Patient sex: F
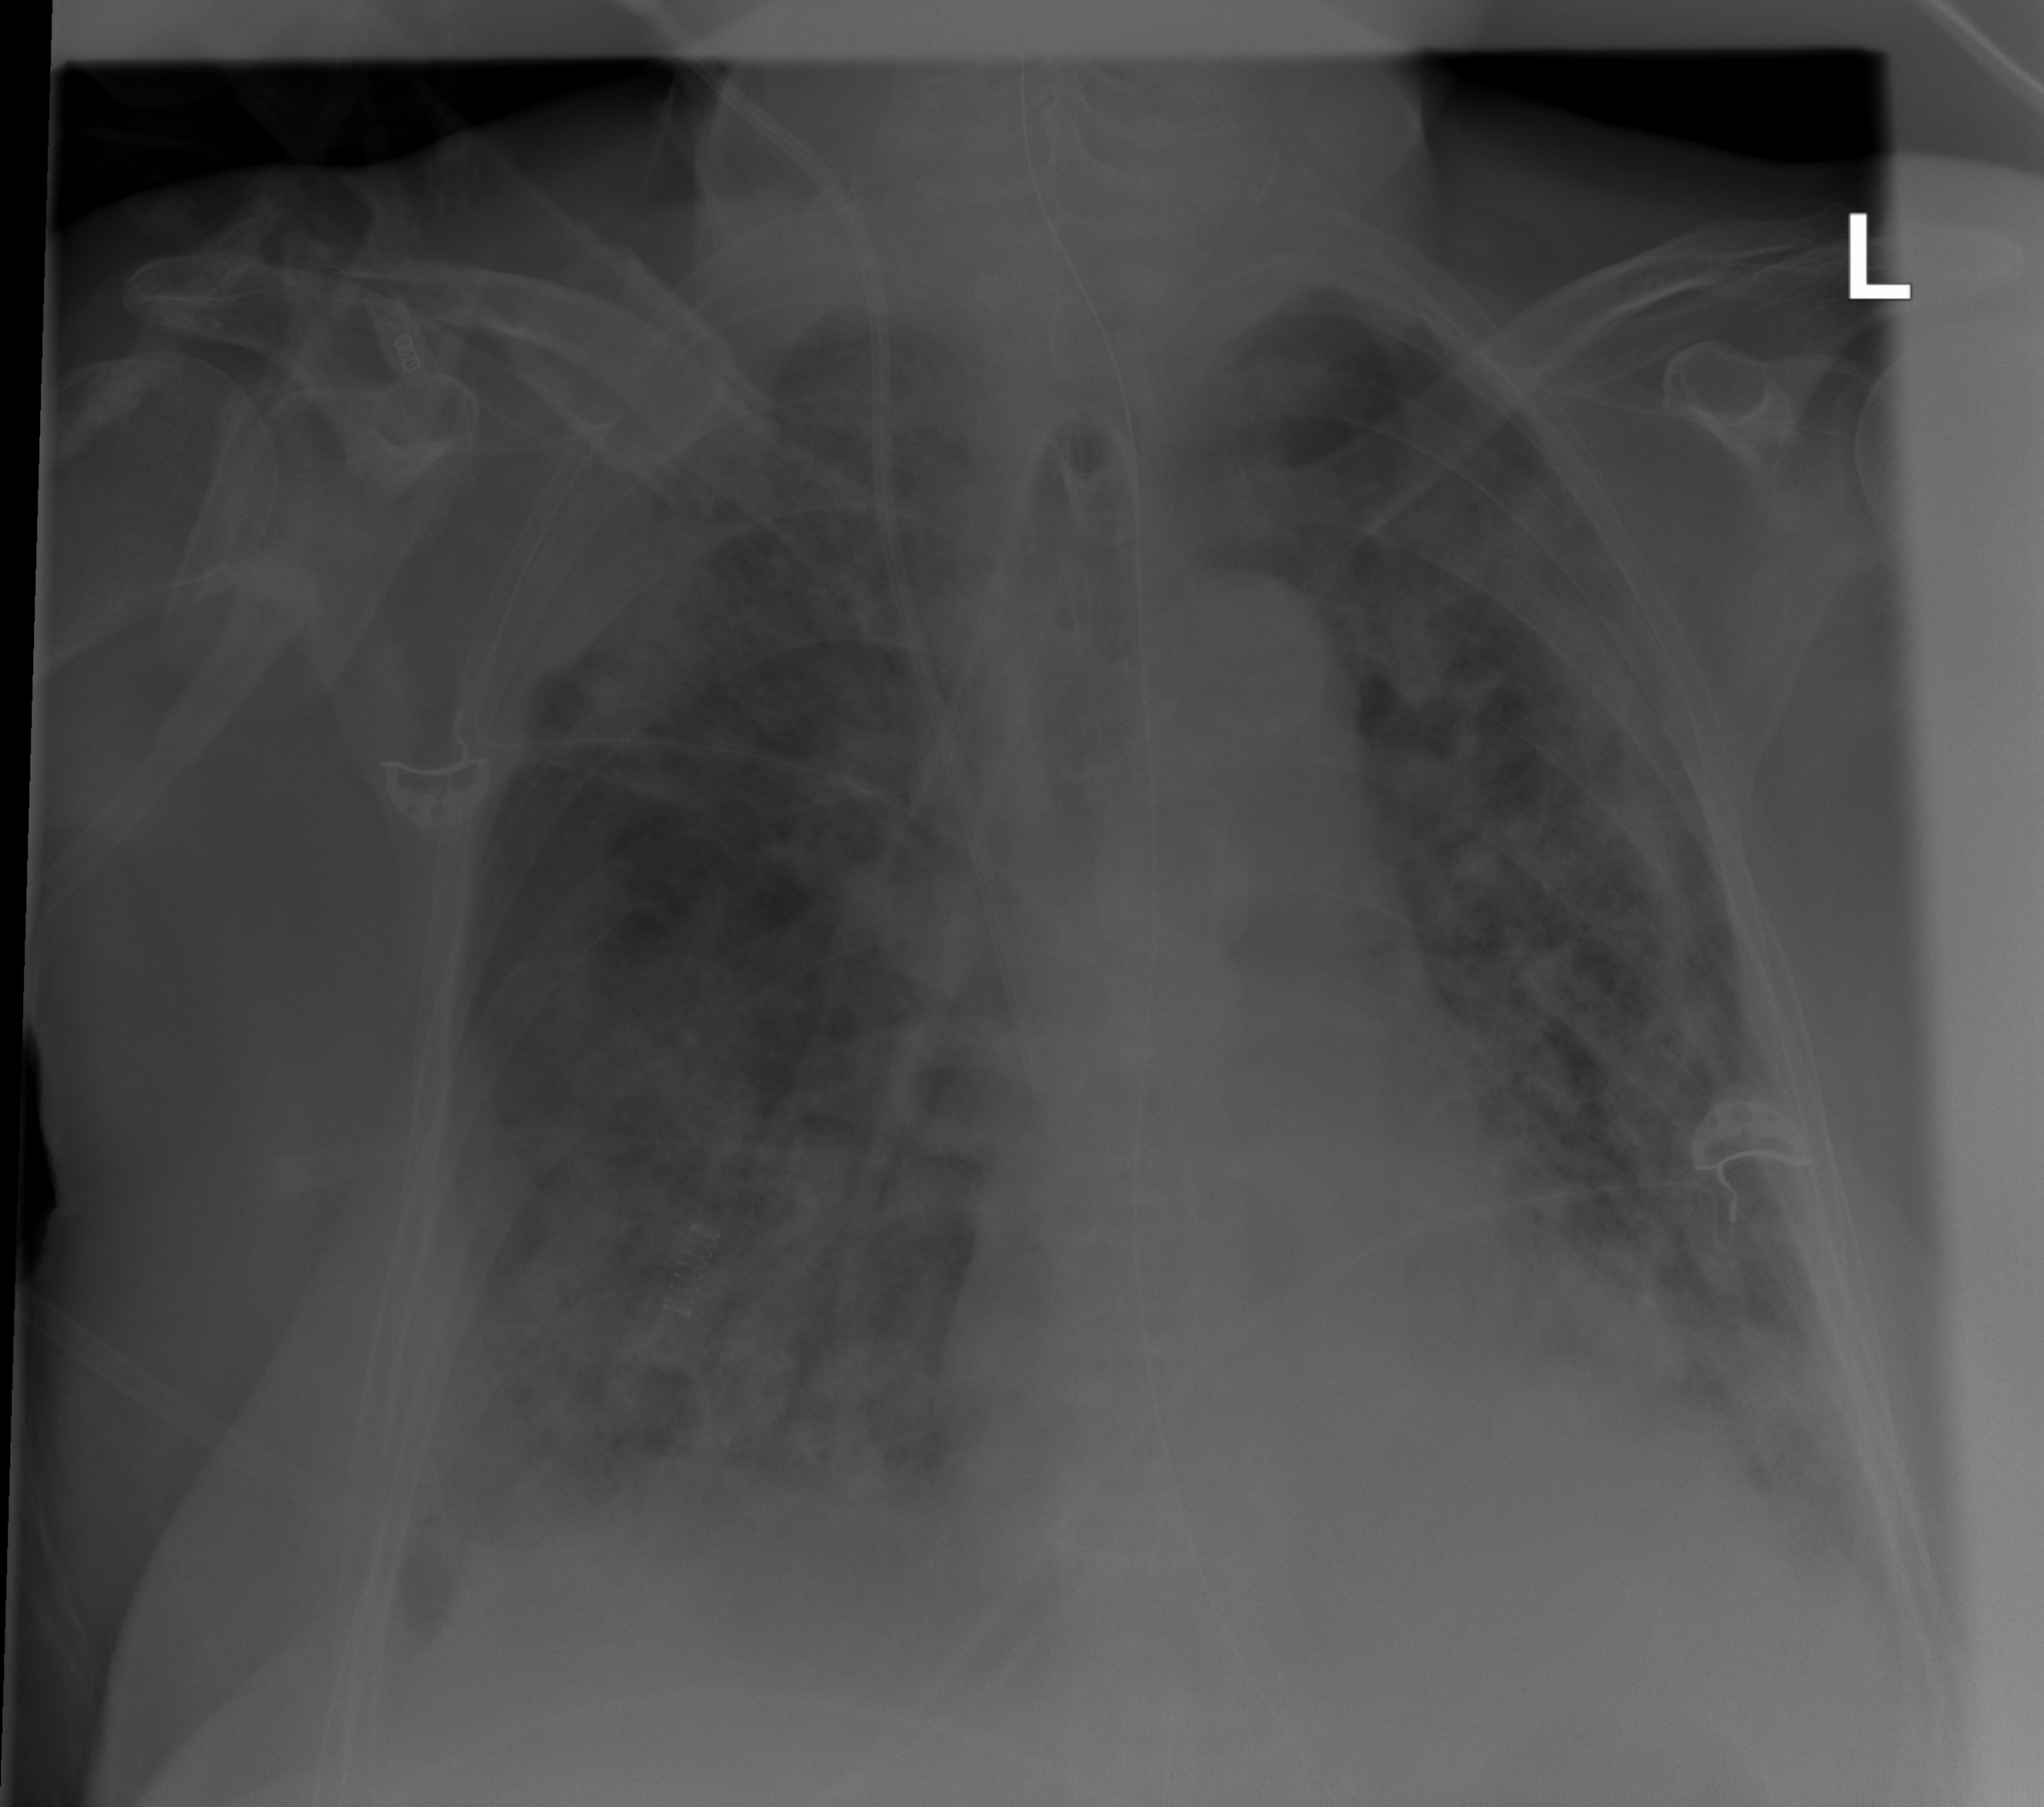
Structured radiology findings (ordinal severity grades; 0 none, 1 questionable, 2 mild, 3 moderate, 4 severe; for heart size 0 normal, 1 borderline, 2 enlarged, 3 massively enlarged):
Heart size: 0
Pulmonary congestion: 2
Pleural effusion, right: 0
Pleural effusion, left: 2
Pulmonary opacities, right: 3
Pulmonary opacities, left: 3
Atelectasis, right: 3
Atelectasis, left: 3